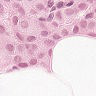
Metastatic tissue present: yes